Question: I am trying to implement some kind of snapping functionality in WPF for a circle (which represents my mouse) and it should snap to another object (normally this would be a line or a rectangle).

Is there a way to do this kind of functionality with WPF without doing all the calculations on my own and if not is there an easy way (library?) to get this kind of information?
Edit: I want to snap the border of the circle to the border of the rectangle/line.
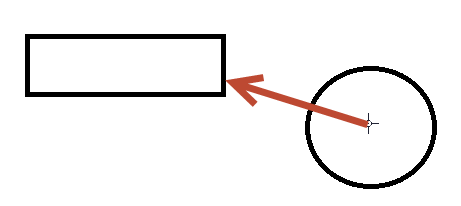
Answer: As a first step, you should find the point on the rectangle that is the closest to the cursor, and the distance between the two: extending the edges of the rectangle, you partition the plane into 9 regions. Depending on the region where the cursor lies, the searched distance will be the distance to a corner (Euclidean distance formula) or the distance to an edge (difference of abscissas or ordinates).
Subtract the circle radius from this distance. This will tell you if you are close enough for a snap.
When a snap is possible, move the cursor along the line from the current cursor position to the closest point until you hit the corner or edge. You will need to use the parametric equation of the line segment.
The complete discussion requires some care but only involves simple math.
A similar approach is possible to snap to a line segment. Here is a trick: if you rotate the line segment to make it horizontal, you can consider the line segment as a degenerate rectangle and use the same snapping algorithm. Rotate the line segment and the cursor, apply the snapping logics and then counter-rotate the updated cursor.